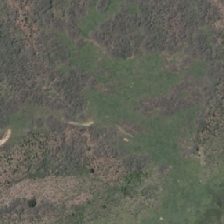
Land cover: low_producing_grassland